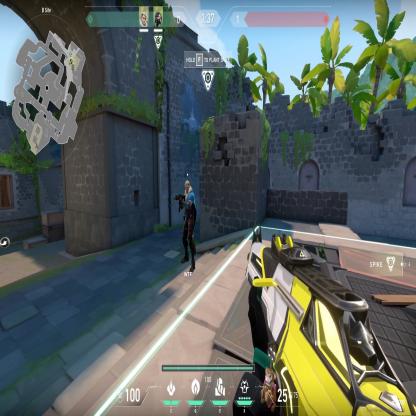
Label: teammate